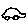
Label: car